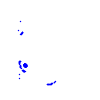
Particle: kaon